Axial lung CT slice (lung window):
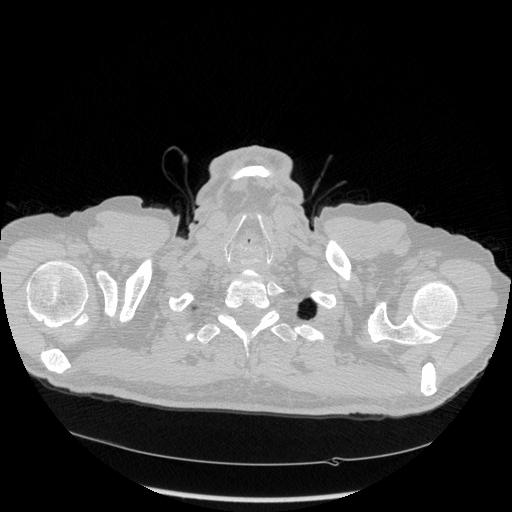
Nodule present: no